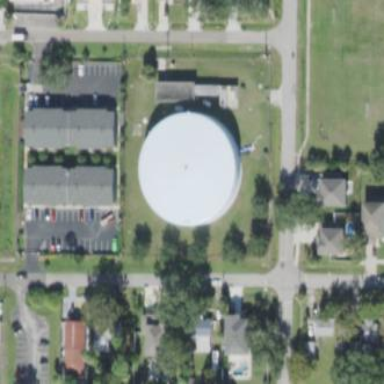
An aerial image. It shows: Storage tank which is man-made.